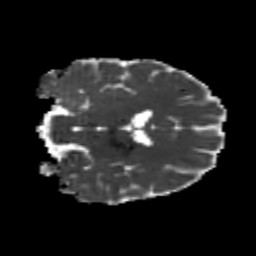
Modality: MD
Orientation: coronal
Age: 24
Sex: male
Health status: healthy
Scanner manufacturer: philips
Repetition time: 7.386 s
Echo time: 0.08599 s